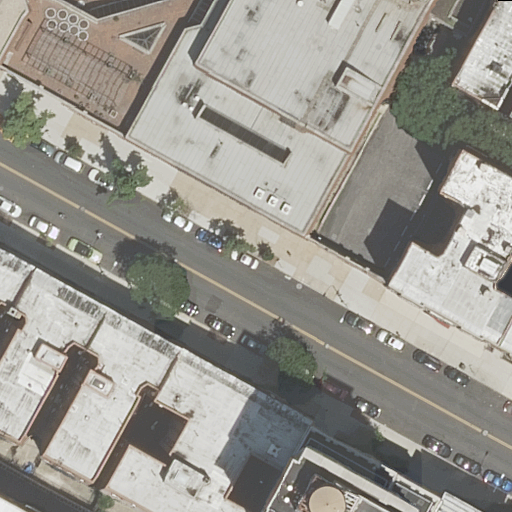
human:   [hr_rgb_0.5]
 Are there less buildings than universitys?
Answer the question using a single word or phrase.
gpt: no

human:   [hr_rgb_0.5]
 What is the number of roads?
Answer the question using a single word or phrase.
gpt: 1

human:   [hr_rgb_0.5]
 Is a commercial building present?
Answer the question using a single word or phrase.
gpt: no

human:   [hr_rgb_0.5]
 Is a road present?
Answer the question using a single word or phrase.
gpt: yes

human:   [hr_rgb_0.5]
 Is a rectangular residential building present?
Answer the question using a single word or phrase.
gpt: yes

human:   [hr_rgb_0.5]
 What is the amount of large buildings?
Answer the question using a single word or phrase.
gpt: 3

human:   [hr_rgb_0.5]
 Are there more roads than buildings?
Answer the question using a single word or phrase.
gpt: no

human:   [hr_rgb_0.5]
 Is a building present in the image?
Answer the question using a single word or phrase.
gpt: yes

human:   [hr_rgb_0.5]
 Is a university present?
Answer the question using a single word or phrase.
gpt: yes

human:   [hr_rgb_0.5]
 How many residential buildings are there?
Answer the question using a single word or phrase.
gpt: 12

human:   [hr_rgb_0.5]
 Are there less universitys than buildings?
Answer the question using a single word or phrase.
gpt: yes

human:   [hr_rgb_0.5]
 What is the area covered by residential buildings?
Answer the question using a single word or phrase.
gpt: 4970m2

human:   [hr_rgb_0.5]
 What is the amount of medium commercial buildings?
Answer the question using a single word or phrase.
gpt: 0

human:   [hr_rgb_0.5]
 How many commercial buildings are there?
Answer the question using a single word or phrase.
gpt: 0

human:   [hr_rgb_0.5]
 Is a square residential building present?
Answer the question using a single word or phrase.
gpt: no

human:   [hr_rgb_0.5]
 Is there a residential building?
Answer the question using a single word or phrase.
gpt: yes

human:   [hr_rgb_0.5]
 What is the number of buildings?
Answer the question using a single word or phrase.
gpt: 12

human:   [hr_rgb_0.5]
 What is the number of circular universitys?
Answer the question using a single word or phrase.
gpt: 0

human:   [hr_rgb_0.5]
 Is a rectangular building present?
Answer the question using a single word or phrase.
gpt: yes

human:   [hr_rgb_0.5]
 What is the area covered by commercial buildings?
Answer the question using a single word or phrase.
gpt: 0m2

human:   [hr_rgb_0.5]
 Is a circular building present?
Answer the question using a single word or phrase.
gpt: no

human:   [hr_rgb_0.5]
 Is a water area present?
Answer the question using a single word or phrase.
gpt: no

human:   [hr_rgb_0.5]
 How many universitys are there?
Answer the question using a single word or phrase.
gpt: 1

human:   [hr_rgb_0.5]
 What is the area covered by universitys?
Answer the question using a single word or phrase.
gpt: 4136m2

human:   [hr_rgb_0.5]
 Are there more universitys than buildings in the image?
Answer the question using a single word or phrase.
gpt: no

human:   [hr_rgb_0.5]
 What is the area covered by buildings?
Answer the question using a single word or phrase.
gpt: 4970m2

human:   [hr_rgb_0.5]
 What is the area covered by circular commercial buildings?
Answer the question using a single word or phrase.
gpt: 0m2

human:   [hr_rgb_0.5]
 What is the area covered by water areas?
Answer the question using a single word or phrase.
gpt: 0m2

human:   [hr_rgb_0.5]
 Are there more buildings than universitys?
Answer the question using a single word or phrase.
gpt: yes

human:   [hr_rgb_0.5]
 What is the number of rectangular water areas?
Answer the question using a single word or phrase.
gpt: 0

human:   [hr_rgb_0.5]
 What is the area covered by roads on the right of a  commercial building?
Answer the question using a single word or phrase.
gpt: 0m2

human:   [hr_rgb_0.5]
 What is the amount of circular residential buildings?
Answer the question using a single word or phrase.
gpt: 0

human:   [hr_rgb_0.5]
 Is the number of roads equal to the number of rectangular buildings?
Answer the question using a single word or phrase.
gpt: no

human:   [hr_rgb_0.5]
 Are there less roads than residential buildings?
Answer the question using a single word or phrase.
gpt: yes

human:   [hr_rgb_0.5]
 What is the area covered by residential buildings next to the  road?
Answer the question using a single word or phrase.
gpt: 4970m2

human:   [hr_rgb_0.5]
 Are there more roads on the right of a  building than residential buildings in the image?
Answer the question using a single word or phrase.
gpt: no

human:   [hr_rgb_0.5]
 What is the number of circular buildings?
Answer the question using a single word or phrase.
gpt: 0

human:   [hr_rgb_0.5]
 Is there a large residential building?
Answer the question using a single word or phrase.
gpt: yes

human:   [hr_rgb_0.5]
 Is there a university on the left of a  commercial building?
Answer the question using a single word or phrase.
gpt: no

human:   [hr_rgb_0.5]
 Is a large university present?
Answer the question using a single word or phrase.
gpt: yes

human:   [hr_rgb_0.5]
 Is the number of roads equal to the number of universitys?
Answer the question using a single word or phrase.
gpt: yes

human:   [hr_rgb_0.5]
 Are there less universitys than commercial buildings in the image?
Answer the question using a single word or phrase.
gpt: no

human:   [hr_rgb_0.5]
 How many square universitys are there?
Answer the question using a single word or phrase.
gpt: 0

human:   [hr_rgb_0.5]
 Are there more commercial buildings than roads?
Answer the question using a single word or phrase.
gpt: no

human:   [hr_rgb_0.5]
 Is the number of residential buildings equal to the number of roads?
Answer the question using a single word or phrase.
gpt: no

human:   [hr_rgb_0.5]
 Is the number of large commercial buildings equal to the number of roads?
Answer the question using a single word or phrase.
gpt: no

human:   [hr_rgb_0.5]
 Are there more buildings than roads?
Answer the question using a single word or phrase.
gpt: yes

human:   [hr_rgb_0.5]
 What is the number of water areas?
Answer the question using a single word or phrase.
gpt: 0

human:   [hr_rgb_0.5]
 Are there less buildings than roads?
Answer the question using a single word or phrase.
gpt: no

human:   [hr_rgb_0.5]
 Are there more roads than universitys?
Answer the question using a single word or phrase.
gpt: no

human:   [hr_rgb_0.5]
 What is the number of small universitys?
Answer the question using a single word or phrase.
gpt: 0

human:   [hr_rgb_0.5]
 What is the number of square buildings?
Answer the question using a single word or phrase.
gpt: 0

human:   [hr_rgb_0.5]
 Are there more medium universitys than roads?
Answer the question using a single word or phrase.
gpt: no

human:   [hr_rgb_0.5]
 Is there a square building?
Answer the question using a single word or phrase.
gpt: no

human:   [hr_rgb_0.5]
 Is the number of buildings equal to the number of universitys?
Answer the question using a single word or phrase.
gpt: no

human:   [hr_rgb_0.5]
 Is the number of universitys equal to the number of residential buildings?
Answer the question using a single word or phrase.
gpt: no

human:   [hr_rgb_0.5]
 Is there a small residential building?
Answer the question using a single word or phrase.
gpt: yes

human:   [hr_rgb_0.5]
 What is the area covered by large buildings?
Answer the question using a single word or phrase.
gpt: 3683m2

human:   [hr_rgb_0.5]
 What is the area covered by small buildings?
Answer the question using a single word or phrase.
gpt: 66m2

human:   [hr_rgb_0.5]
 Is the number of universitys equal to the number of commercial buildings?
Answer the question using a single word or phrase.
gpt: no

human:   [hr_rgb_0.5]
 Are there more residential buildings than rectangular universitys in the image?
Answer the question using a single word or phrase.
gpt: yes

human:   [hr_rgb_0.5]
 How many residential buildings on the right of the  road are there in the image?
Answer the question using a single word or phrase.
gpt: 6

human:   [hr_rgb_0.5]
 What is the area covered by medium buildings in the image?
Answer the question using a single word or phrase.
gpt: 1221m2

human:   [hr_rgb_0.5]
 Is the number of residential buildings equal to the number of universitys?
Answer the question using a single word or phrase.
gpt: no